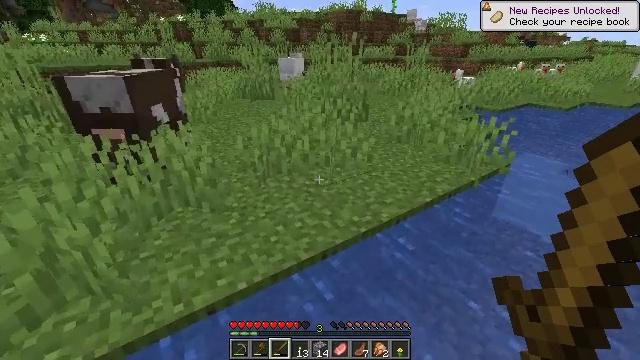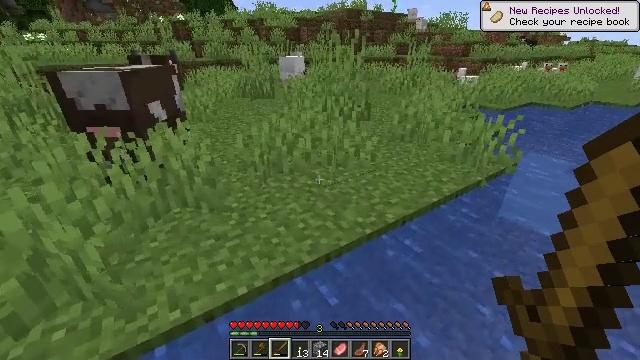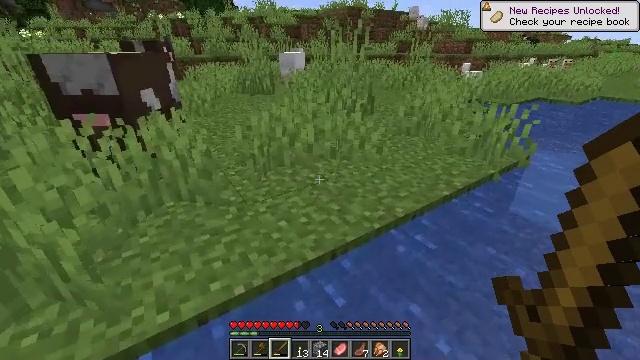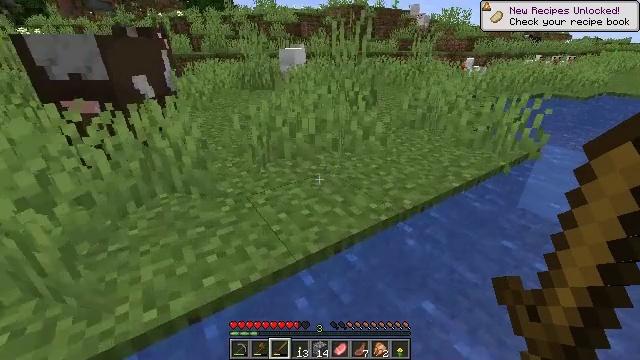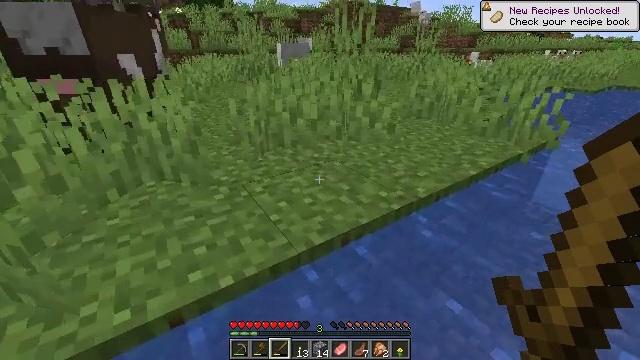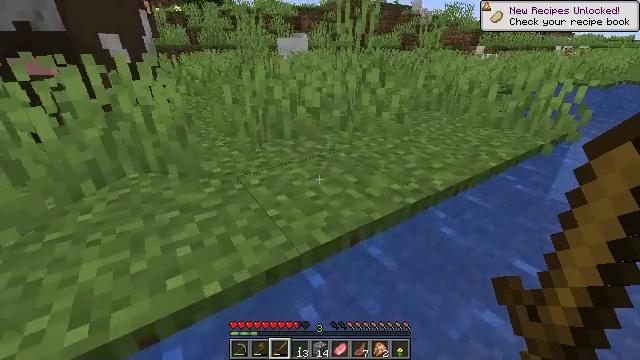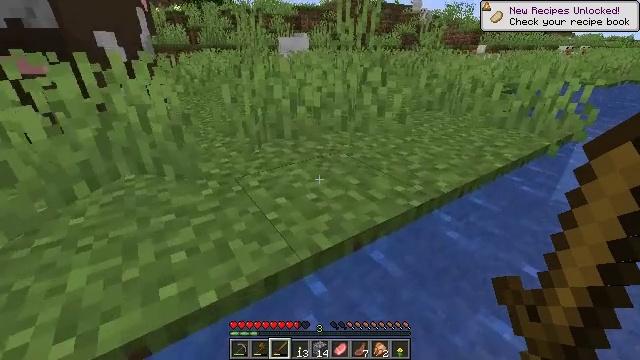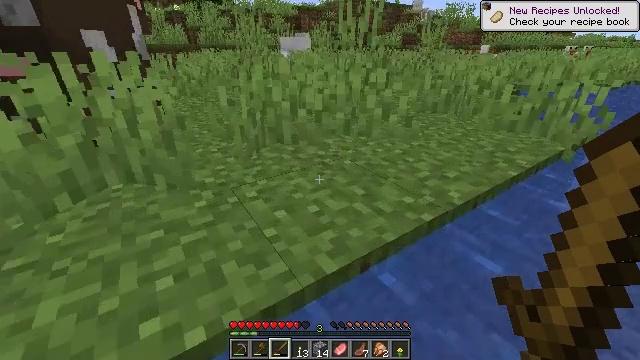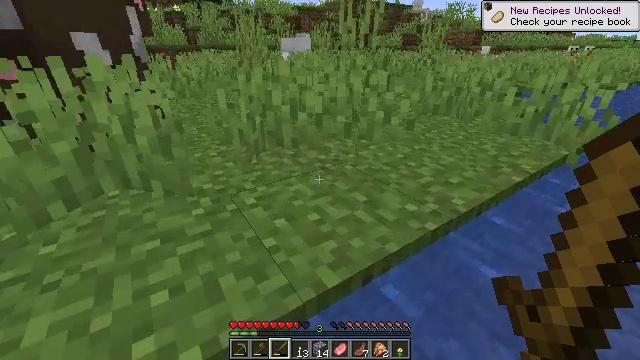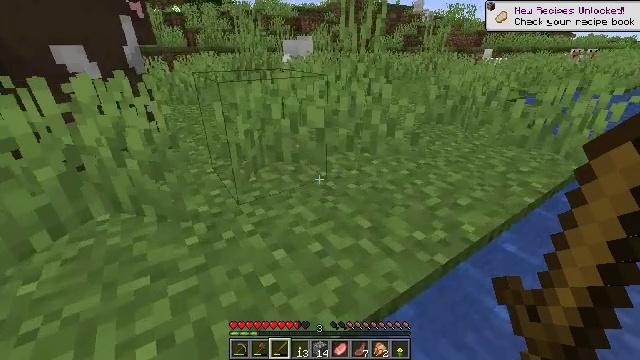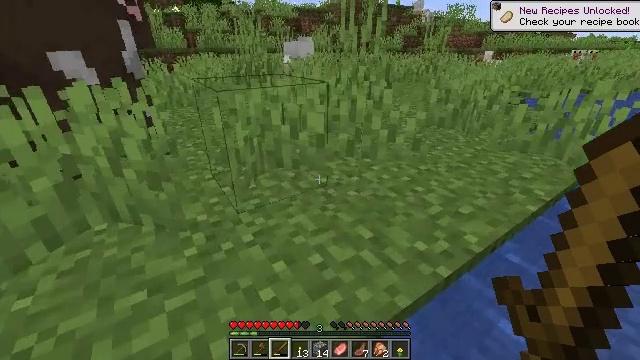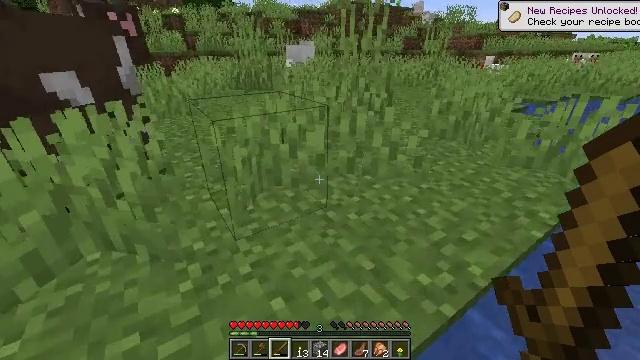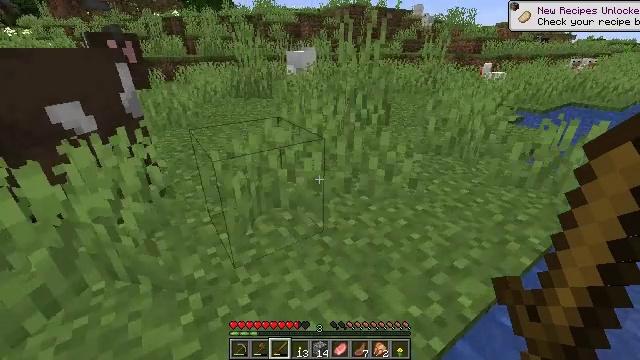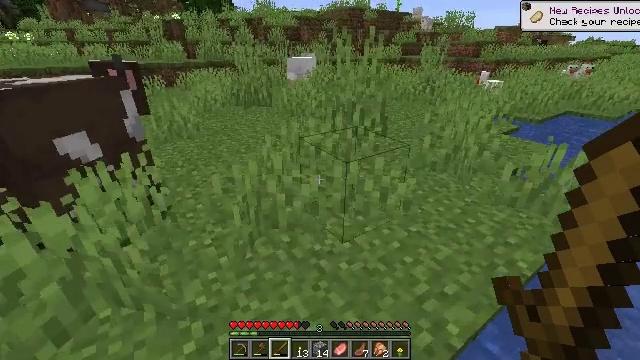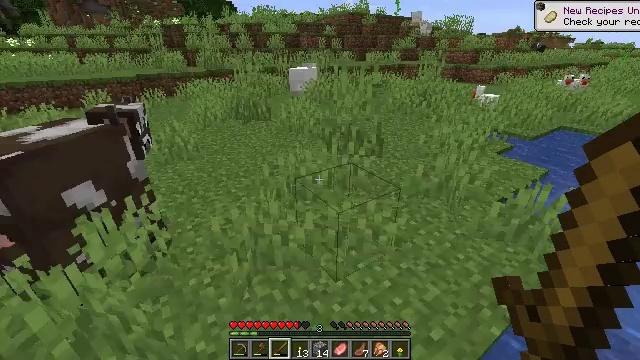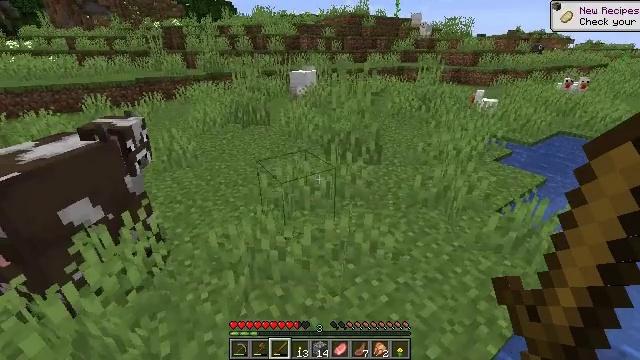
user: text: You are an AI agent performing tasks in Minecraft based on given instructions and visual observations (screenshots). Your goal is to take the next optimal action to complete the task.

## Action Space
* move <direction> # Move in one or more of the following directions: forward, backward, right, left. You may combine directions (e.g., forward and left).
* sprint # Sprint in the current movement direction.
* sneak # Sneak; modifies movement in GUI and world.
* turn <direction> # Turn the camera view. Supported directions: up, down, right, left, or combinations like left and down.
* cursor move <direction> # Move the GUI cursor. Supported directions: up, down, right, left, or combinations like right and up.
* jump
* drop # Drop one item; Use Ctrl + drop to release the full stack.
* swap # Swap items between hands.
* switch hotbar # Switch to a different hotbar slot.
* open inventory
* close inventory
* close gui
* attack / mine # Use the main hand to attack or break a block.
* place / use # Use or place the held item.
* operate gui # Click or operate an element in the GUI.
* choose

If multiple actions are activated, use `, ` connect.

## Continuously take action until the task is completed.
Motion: motion action
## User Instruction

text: Gather grass on the ground.
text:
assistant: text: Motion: move forward
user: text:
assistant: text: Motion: move forward
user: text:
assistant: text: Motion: move forward
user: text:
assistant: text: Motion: move forward
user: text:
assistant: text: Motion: move forward, jump
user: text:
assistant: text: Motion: move forward, jump
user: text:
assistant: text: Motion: move forward, jump
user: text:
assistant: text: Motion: move forward, jump
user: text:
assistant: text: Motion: move forward, jump
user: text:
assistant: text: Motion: move forward, jump
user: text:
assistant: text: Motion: move forward, jump
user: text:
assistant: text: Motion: move forward, jump
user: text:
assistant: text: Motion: move forward, jump
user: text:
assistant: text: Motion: move forward, jump
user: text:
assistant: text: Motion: move forward, jump
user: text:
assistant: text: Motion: move forward, jump
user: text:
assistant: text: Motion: move forward, jump
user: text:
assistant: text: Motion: move forward, jump
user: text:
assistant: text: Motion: move forward, turn right and up, jump
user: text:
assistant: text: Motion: move forward, turn right and up
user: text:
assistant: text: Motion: move forward, turn right
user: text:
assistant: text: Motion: move forward, turn right
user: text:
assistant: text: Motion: move forward, turn right
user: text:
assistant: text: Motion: move forward, turn right
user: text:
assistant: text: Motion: move forward
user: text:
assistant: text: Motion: move forward
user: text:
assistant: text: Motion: move forward
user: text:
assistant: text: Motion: move forward, turn right
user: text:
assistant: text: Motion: move forward, turn right
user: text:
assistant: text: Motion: move forward, sprint, turn right